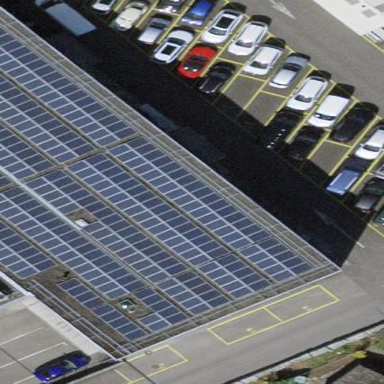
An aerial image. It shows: Solar power generator using photovoltaic method with solar photovoltaic panel types.